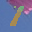
Label: 1